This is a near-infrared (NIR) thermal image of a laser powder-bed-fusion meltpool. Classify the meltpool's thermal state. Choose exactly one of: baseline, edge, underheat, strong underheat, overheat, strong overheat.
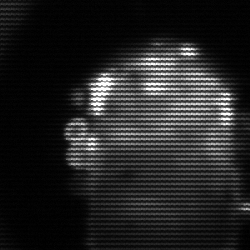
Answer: baseline